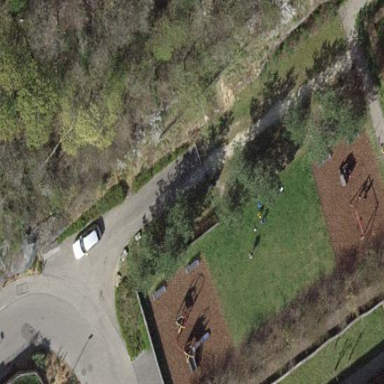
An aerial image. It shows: Playground area for leisure land.